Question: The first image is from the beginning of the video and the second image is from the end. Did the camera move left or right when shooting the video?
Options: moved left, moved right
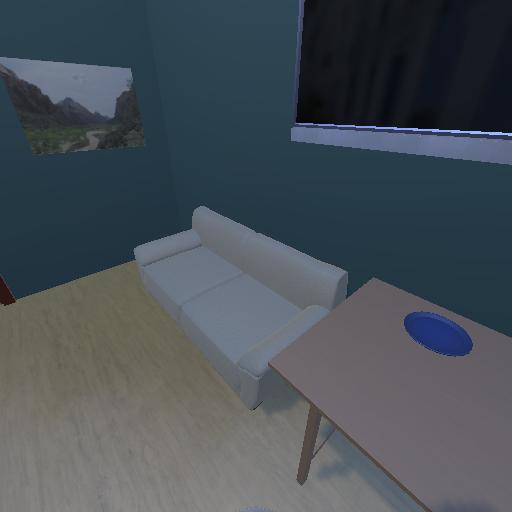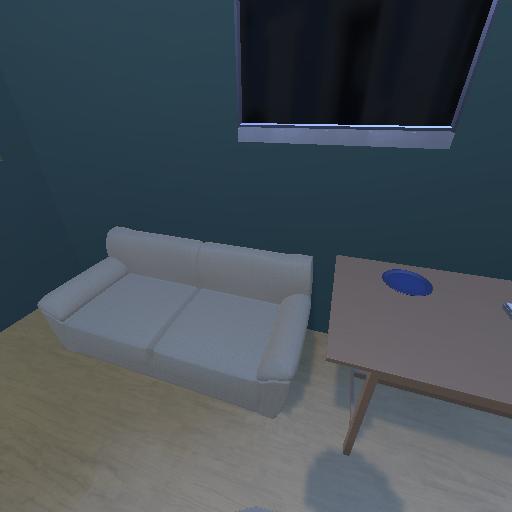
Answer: moved left